Field crop: maize
Growth stage: 2
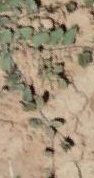
Species: convolvulus